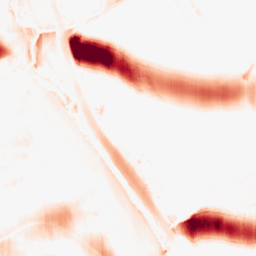
Category: morphological
Decomposition family: morphological_ellipse
Decomposition parameters: operation: opening
width: 50
height: 10
Upsampling method: cubic_mitchell
Upsampling parameters: scale: 4
Upsampling scale: 4